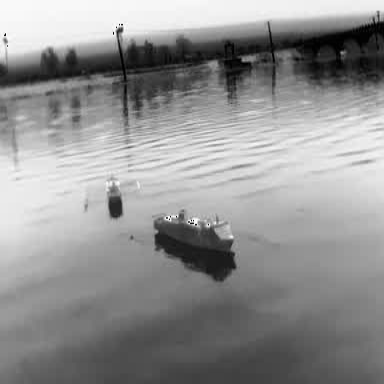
There are two objects shown in the infrared image, including a liner, and a container_ship.